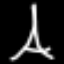
Label: The Eiffel Tower